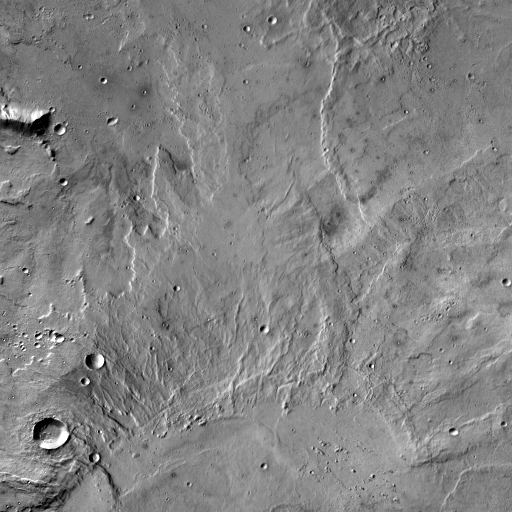
Crater classes present: Background, Other, Buried, Secondary